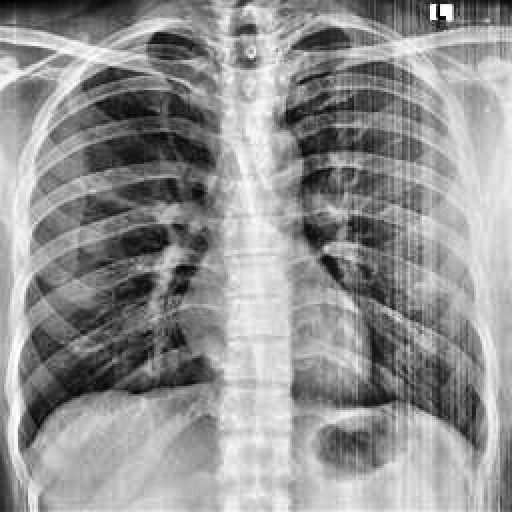
Finding: NORMAL